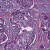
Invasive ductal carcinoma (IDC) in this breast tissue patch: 1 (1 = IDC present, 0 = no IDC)